Question: I am dynamically changing the cursor type on a Google Map using the Javascript V3 API.
'''
map.setOptions({draggableCursor:'crosshair'});
'''
This is easy but I cannot figure out how to change back to the default draggable hand cursor.
Any suggestion of how I can reference the default cursor type. I have tried default, auto and hand to no avail. Below is how the hand looks before I change it.

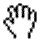
Answer: It's an Image: <URL>
'''
cursor: url("https://maps.gstatic.com/mapfiles/openhand_8_8.cur"), default;
'''
I don't know if it is documented somewhere, but setting the draggableCursor-option to 'null' will restore the default for me, it could be an better option.